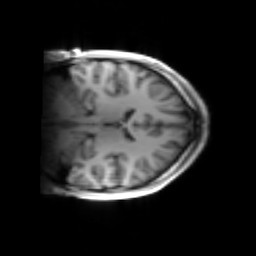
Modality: inplaneT1
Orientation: coronal
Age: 21
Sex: male
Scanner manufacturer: siemens
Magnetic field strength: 3 T
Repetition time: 1.2 s
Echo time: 0.00251 s